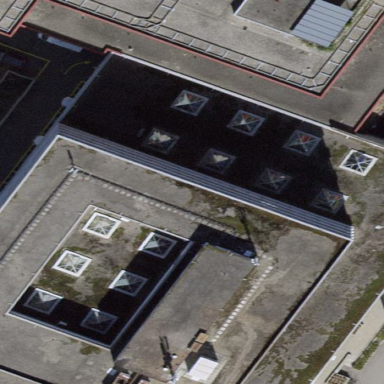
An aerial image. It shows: Flat-roofed building.